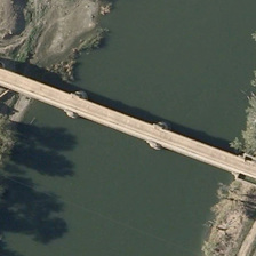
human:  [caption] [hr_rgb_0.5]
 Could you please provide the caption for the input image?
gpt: a bridge traverse the valley with several trees .

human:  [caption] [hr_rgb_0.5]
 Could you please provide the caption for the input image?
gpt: a straight bridge acrosses the wide river with trees on its bank .

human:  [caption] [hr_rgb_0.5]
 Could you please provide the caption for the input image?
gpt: There are two bridges connecting the two sides in the river.

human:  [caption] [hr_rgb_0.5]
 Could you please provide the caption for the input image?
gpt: A bridge with two piers in the river connects the two sides.

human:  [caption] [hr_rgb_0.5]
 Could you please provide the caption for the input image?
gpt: several green trees are in two sides of a river with a bridge over it .